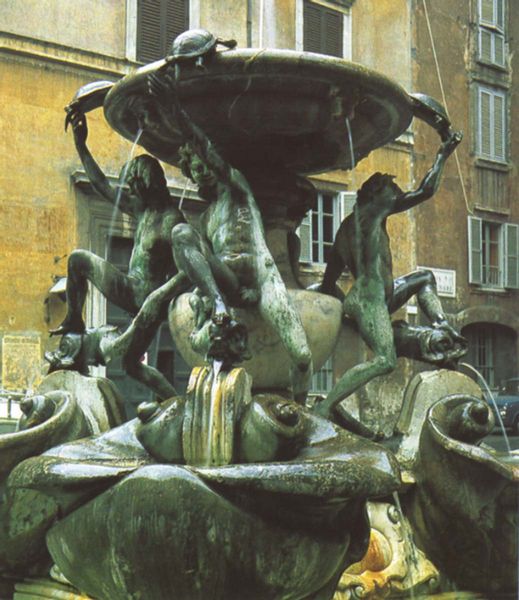
Titel: Schildkrötenbrunnen
Künstler: Taddeo Landini
Standort: Rom, Piazza Mattei (EU - I - Latium)
Schlagwörter: akt, mann, meer, nackt, wasser, frauen, menschen, fenster, haus, arme, halten, brunnen, bassin, skulptur, fassade, läden, auto, figuren, bronze, nackte, foto, fotografie, muscheln, schnecke, schnecken, schildkröte, jünglinge, straßenschild, schildkröten, naclte